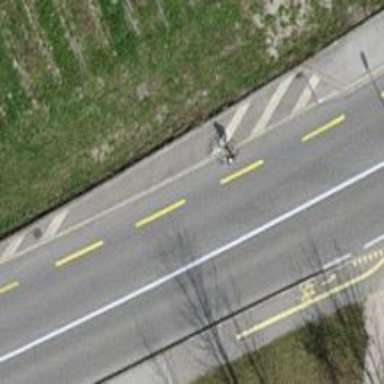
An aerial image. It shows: Secondary road with lane for cyclists on the left and cycle track on the right.